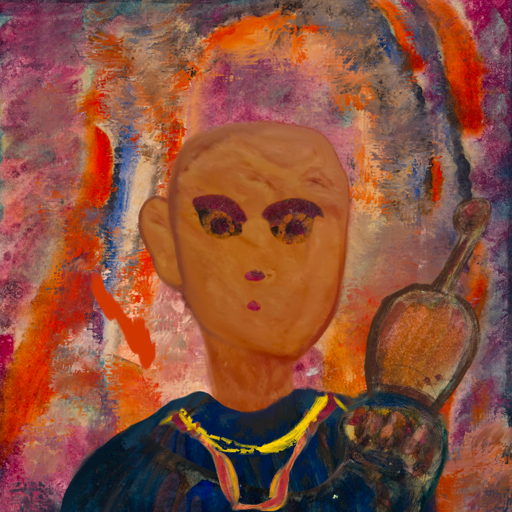
Background: Experience, Head And Neck Front: Pious_Lady, Face Front: Doll, Bust: Pipe, Hair Front: Blank, Head Accessory: Blank, Second Necklace: Gypsy_Mother_1, Necklace: Irani_1, Baby: Blank